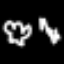
Label: mushroom